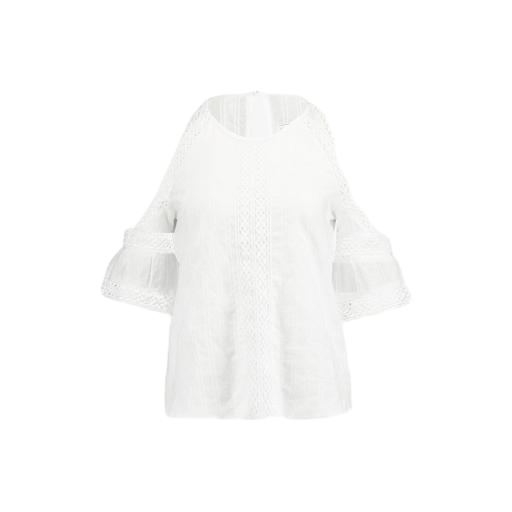
white cold shoulder lace top, white cold-shoulder top, cold-shoulder lace, white background